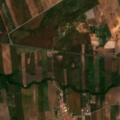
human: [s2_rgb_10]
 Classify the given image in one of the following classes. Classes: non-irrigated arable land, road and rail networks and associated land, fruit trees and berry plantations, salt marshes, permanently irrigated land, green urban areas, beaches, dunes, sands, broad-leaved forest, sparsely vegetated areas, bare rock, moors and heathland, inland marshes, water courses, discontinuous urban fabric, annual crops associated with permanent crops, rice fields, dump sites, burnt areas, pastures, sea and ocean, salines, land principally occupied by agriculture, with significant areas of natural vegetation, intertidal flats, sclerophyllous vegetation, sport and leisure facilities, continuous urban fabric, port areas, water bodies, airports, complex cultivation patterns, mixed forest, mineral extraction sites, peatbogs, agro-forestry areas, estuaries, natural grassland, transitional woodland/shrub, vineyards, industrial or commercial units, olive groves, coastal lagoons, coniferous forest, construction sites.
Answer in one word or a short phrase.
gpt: continuous urban fabric